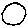
Label: circle